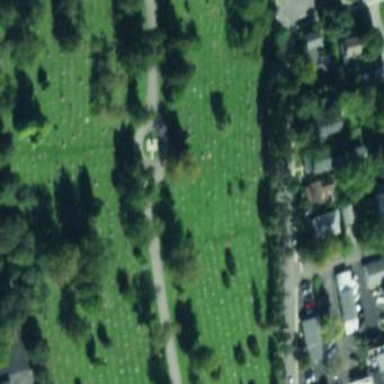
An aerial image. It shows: Metal fence surrounds graveyard.